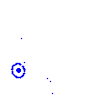
Particle: pion